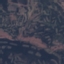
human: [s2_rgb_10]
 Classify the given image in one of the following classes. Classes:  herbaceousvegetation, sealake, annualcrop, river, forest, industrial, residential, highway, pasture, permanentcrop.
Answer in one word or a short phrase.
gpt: HerbaceousVegetation